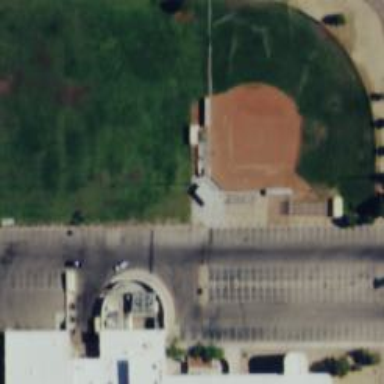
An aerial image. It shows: Softball pitch for leisure and sport activities.